Question: I have been trying to wrap my head around this issue for the past few hours but with no success. If you look at this <URL>.
On the left side, where its titled "Latest Tweets", there is a mysterious left-padding to the list of tweets. I can assure you that I have not added any styling to it to have that padding... not to my knowledge anyway.
For a past few hours ago, before I made major changes around the page, it looked perfect. Here is a <URL> of how it should be aligned.

Its 11.15pm, I'm tired and I want to watch Game of Thrones. Can someone kindly assist me in solving this issue so that I can call it a night?
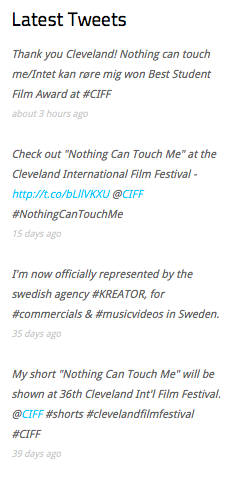
Answer: You have 'margin-left: 15px;' on '.projects li'.
That is what causes the move to the right...
Perhaps you added it for the list of videos, but it is affecting the list of the tweets since both are under the 'projects' element.
Add '.projects .sidebar_left li{margin-left:0}' to fix it..
---
or better yet, since you already have a rule for them '#twitter_update_list li' add the 'margin-left:0' to that.